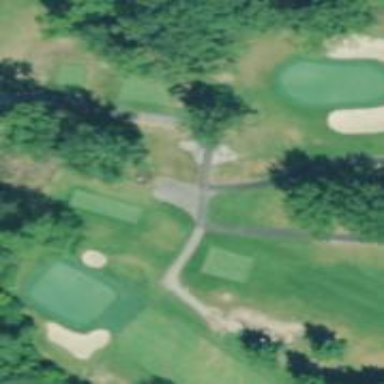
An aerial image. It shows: Path for golf carts.